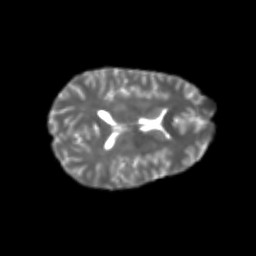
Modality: T2w
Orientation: axial
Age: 25
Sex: female
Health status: healthy
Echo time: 0.074 s